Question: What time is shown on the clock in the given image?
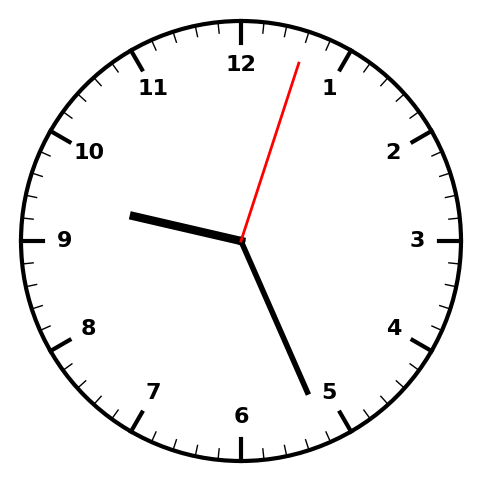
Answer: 09:26:03